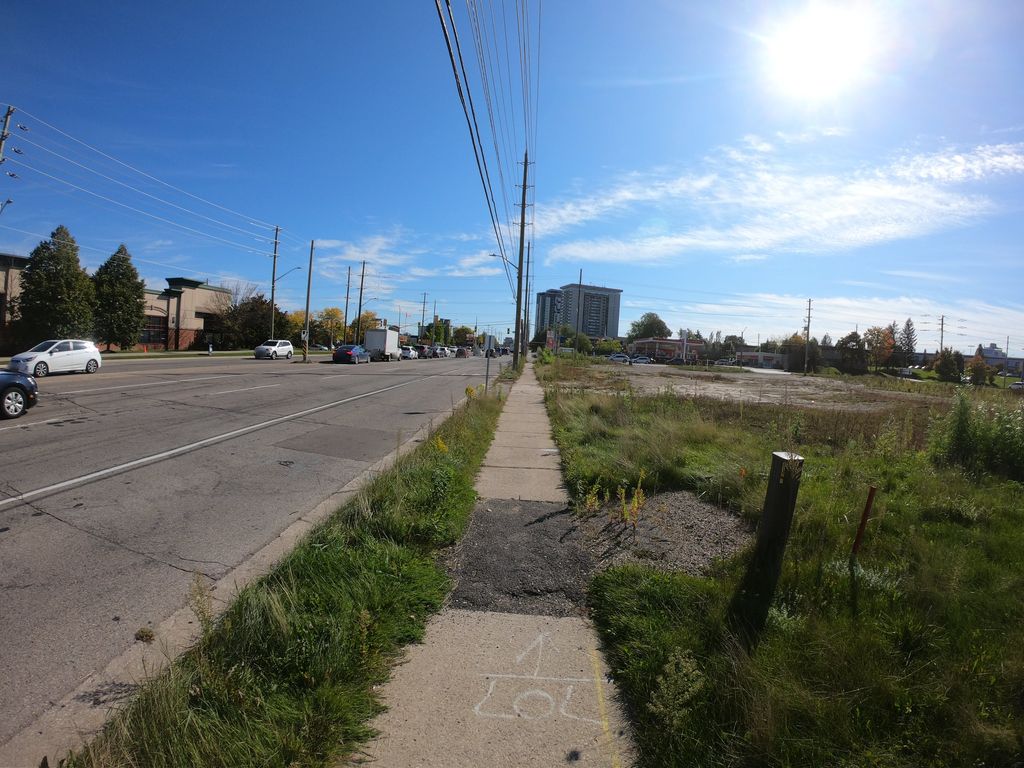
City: kitchener-waterloo